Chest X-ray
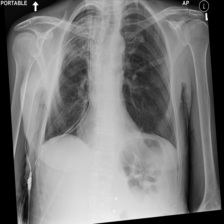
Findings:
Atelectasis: negative
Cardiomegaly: negative
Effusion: negative
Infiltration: negative
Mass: negative
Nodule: negative
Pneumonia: negative
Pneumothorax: positive
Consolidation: negative
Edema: negative
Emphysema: positive
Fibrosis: negative
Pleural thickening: negative
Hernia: negative